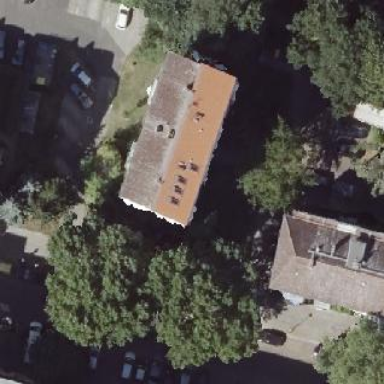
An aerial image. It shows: Saltbox-roofed apartment building.